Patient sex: M
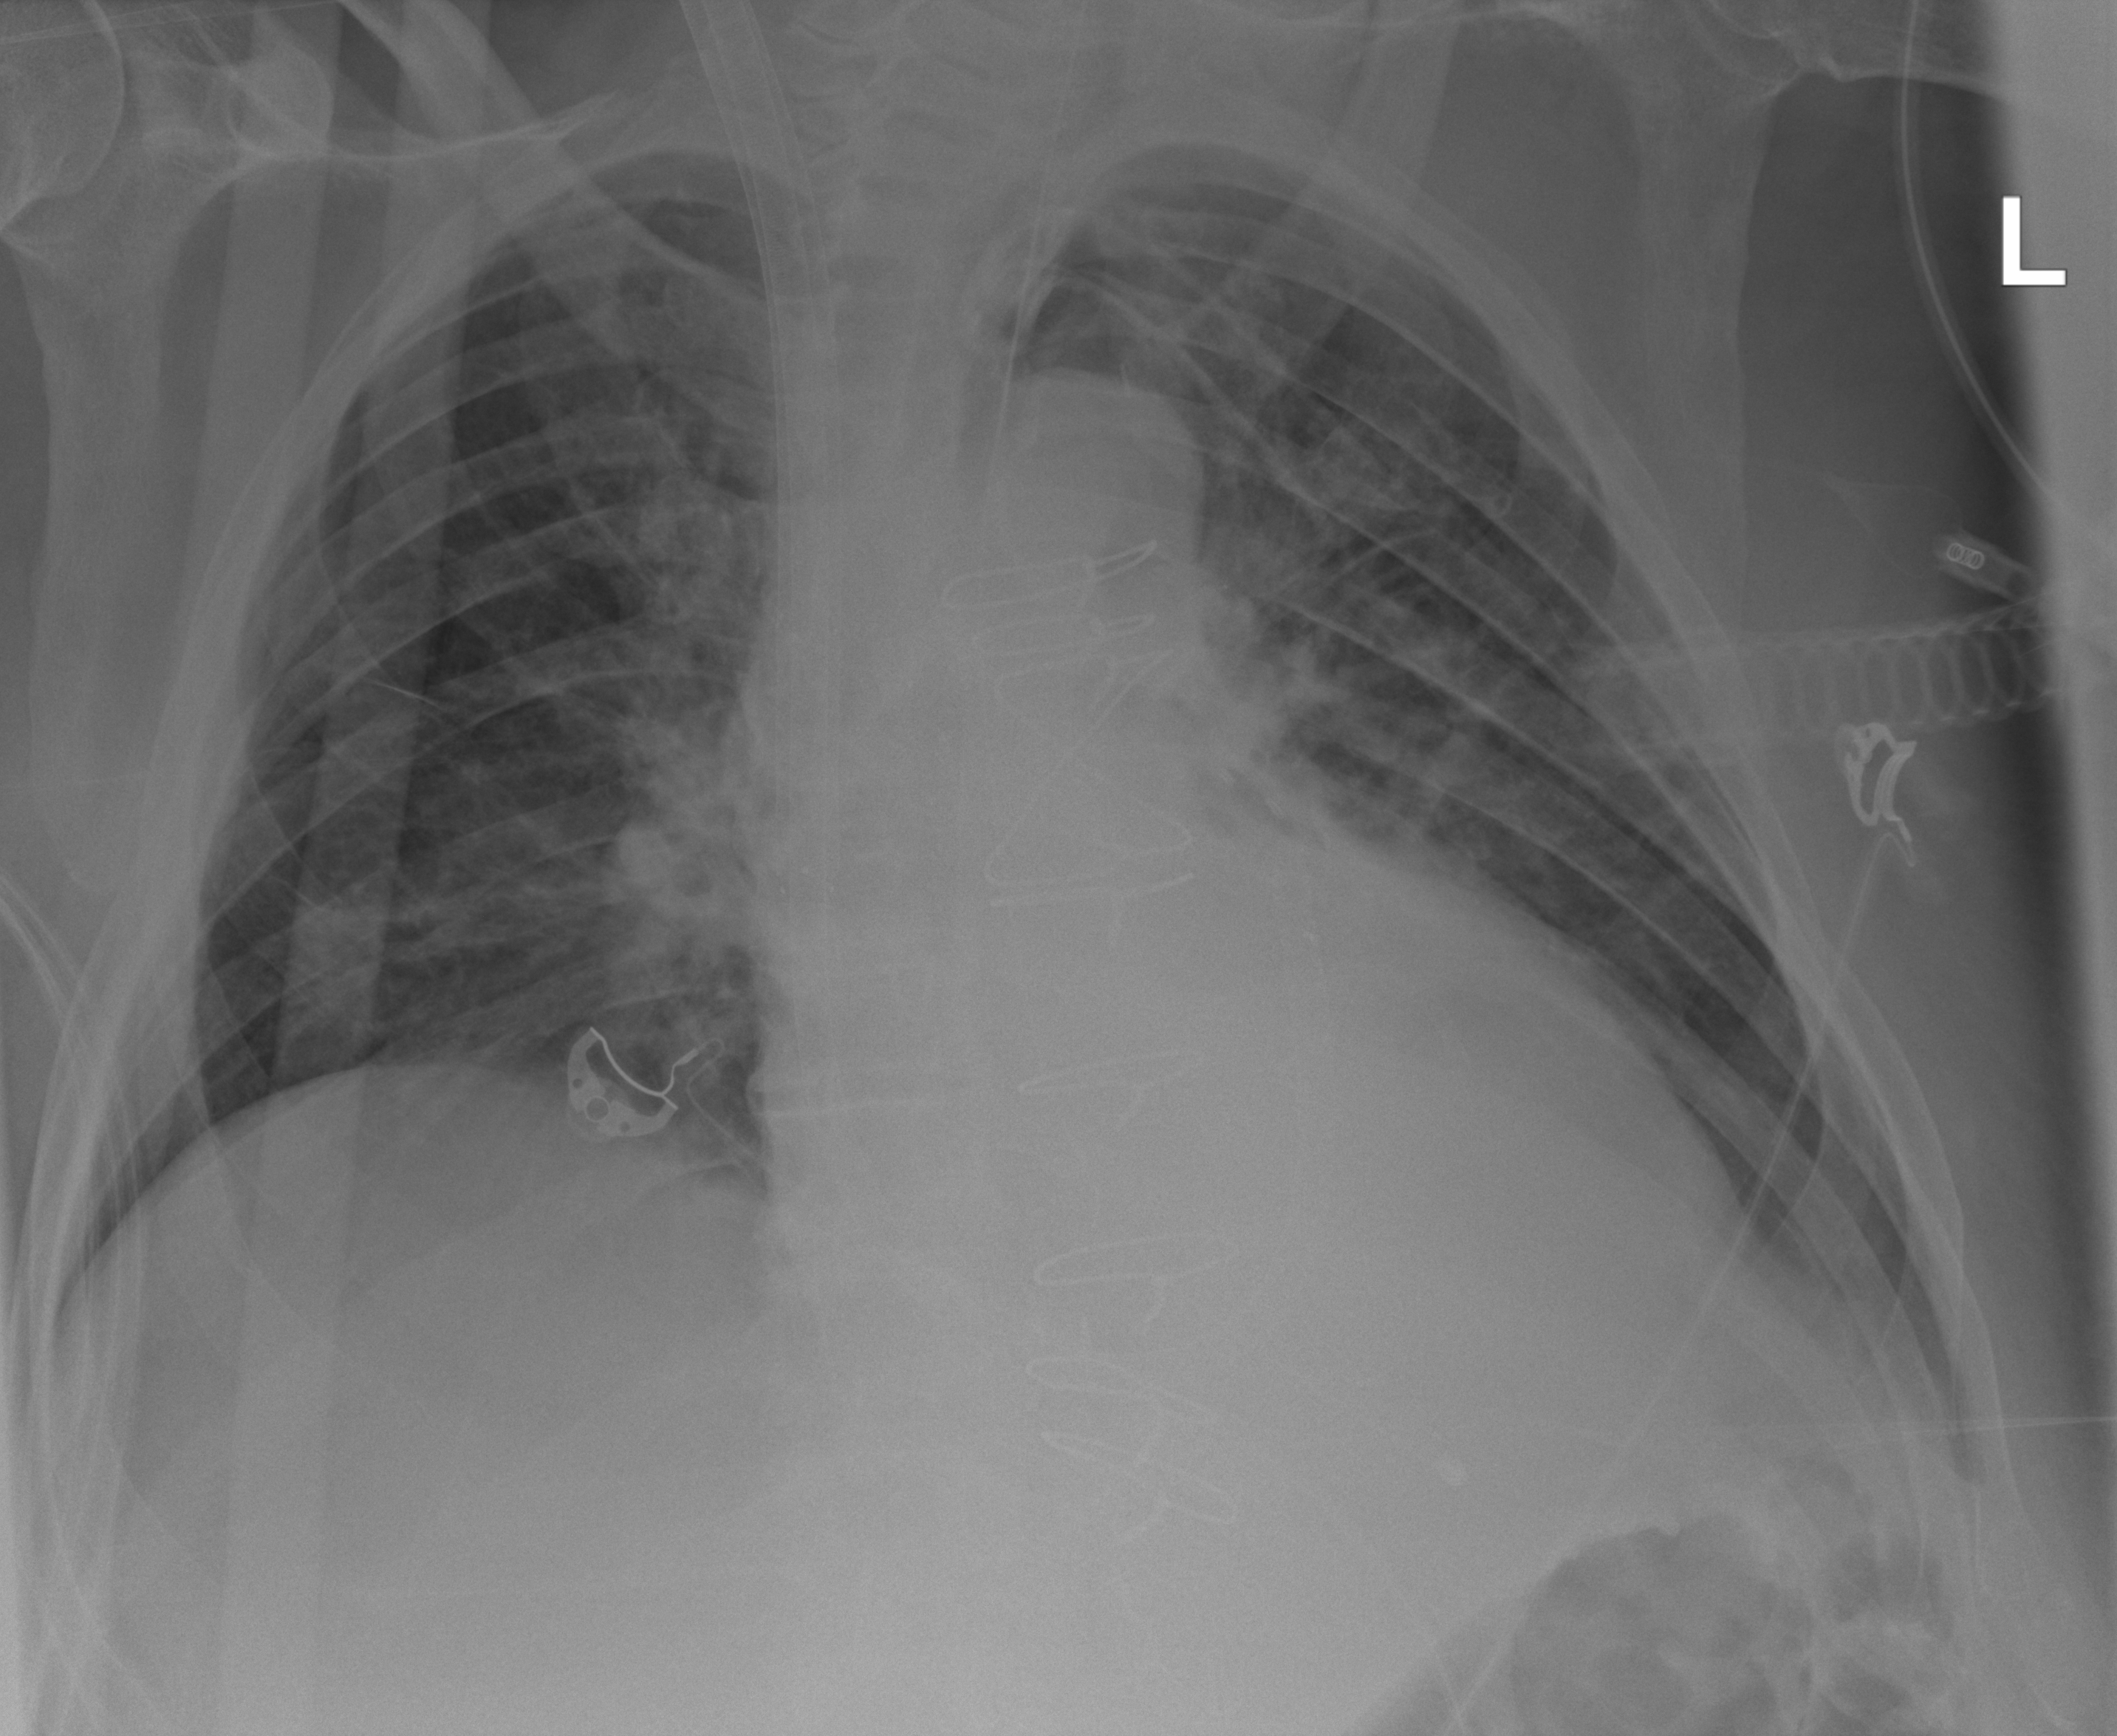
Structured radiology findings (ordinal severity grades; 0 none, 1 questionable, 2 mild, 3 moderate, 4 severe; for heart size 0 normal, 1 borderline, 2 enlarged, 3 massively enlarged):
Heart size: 2
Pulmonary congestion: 2
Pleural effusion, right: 0
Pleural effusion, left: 2
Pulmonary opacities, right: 2
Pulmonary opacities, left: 2
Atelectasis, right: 2
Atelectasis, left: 2